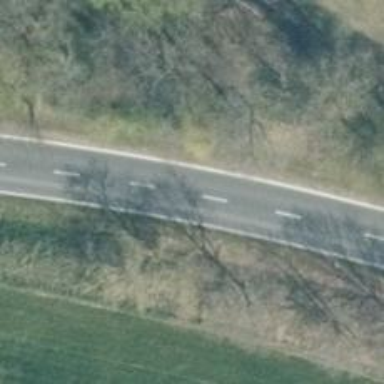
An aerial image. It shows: Asphalt road classified as primary highway.